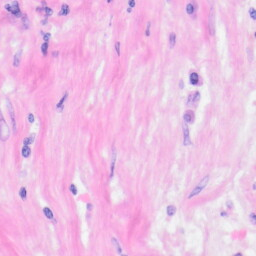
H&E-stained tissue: Kidney